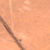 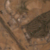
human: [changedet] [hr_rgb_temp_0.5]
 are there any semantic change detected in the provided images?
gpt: A green area has been realized on the right of the street.